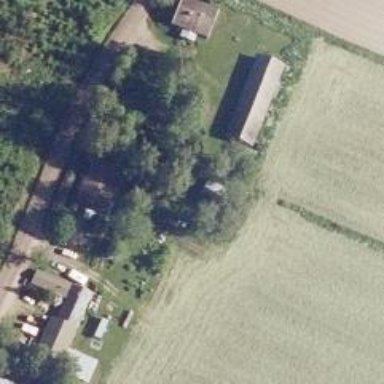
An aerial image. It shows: Farm.